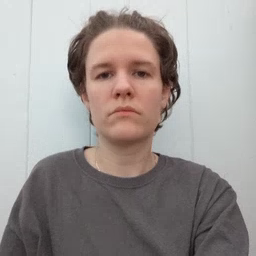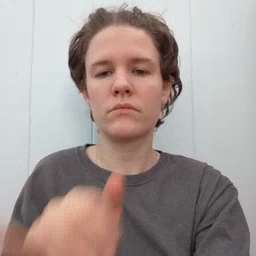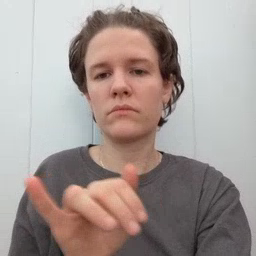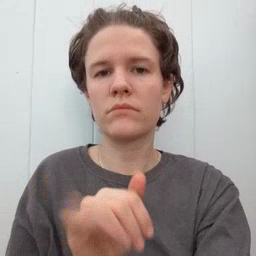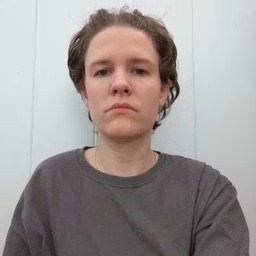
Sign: same